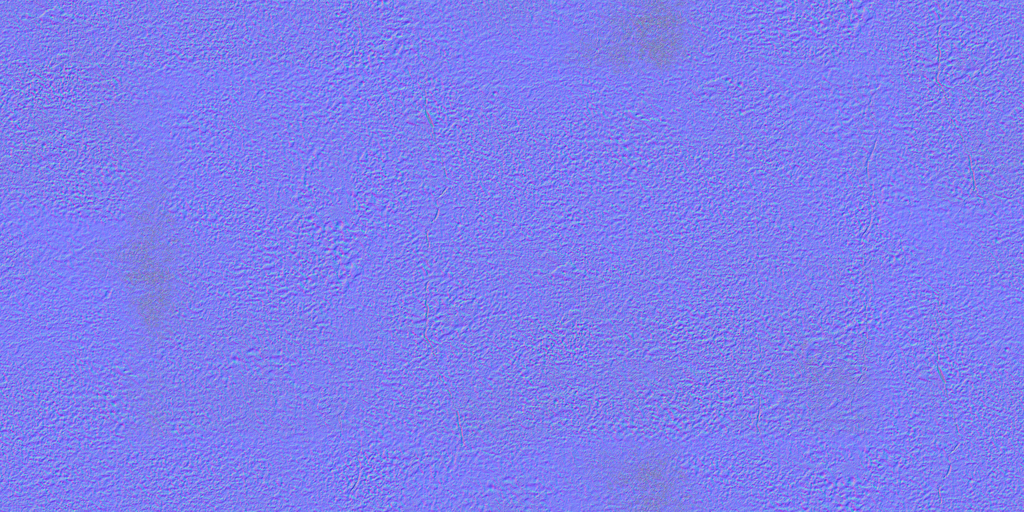
Texture map type: NormalDX